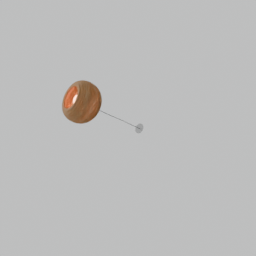
Label: lighting